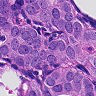
Metastatic tissue present: yes